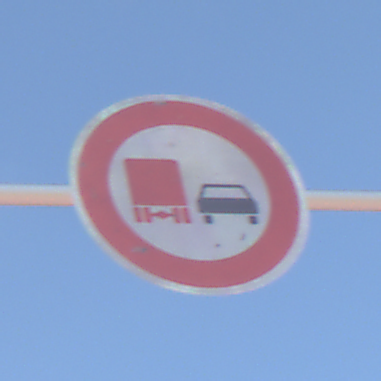
Verkehrszeichen: UeberholverbotKraftfahrzeuge
Umgebung: Outdoor, Nature
Tageszeit: Midday
Wetter: Clear
Licht: Natural
Jahreszeit: NotSpecified
Kontrast: HighContrast